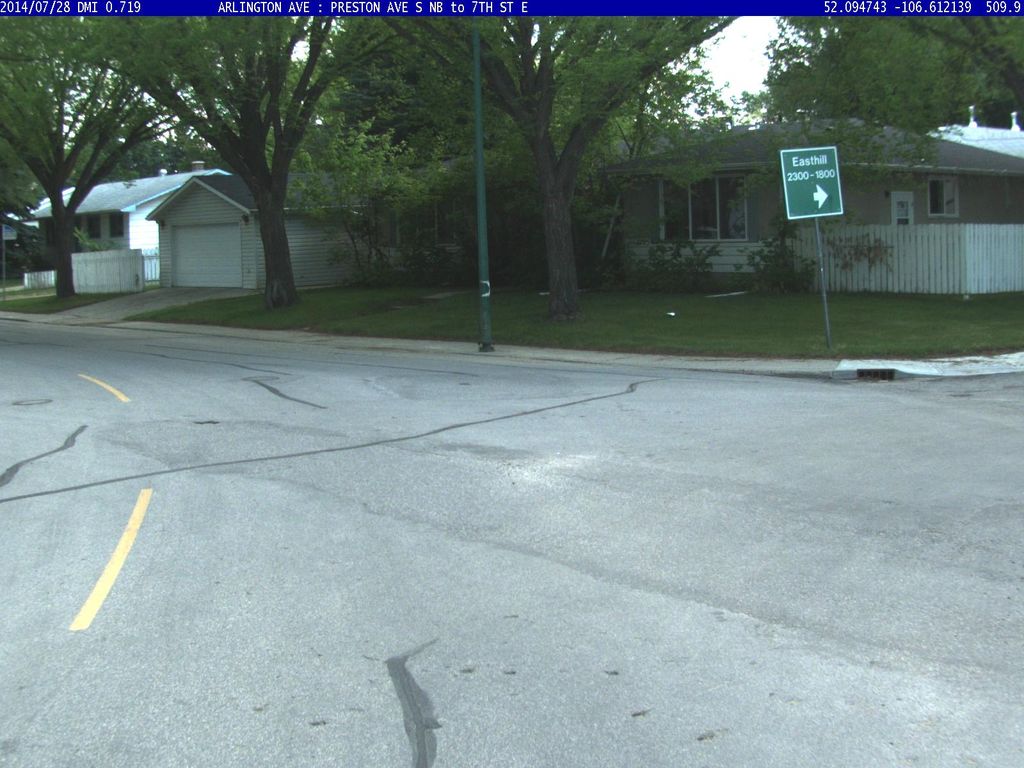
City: saskatoon